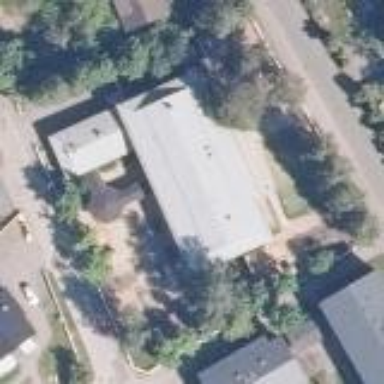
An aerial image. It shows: Kindergarten.